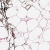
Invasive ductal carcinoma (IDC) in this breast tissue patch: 0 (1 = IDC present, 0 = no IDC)